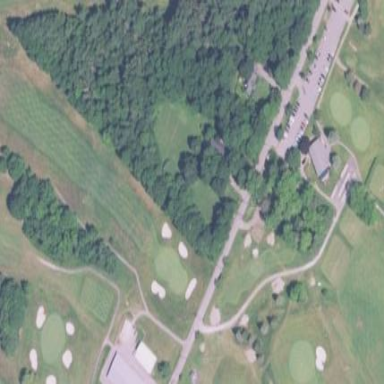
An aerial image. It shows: Well-maintained grassy area known as fairway on golf course.